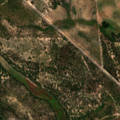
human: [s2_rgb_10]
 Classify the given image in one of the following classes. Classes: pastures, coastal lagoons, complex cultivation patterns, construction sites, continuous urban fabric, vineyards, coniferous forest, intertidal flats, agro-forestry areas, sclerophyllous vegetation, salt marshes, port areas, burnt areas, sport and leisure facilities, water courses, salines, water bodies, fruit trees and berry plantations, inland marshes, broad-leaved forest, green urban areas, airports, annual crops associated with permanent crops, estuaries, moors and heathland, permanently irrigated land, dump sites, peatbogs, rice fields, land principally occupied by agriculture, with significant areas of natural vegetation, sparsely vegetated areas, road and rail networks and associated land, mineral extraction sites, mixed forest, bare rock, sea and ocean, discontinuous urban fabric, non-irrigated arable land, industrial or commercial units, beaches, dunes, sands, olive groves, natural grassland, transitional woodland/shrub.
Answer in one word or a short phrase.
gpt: permanently irrigated land, agro-forestry areas, mixed forest, transitional woodland/shrub